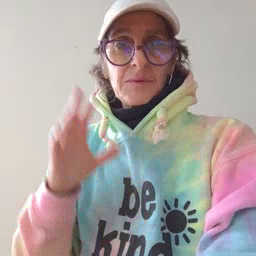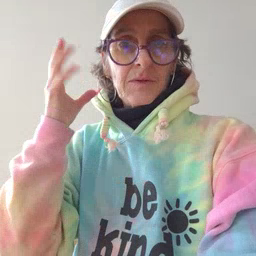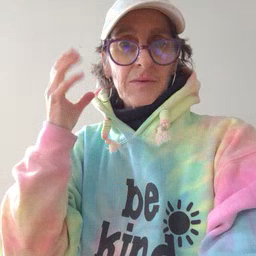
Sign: radio